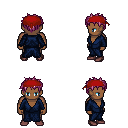
a pixel art fantasy rpg character, male body template, human, dark skin, blue robe, metal pants, pink bedhead hairstyle, red bandana, maroon shoes, four views (front, back, left, right), 2x2 character sprite sheet, small pixel art, hard edges, no anti-aliasing